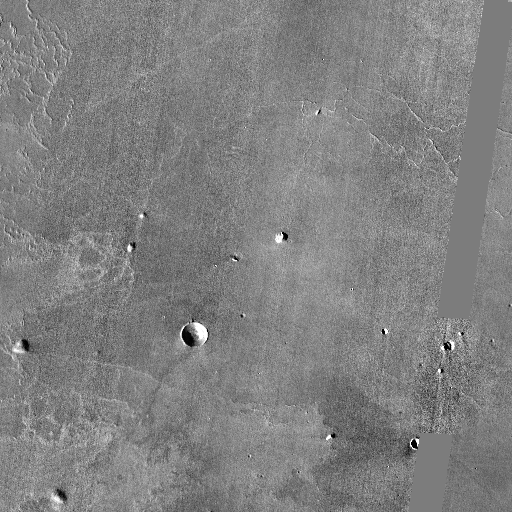
Crater classes present: Background, Other